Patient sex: M
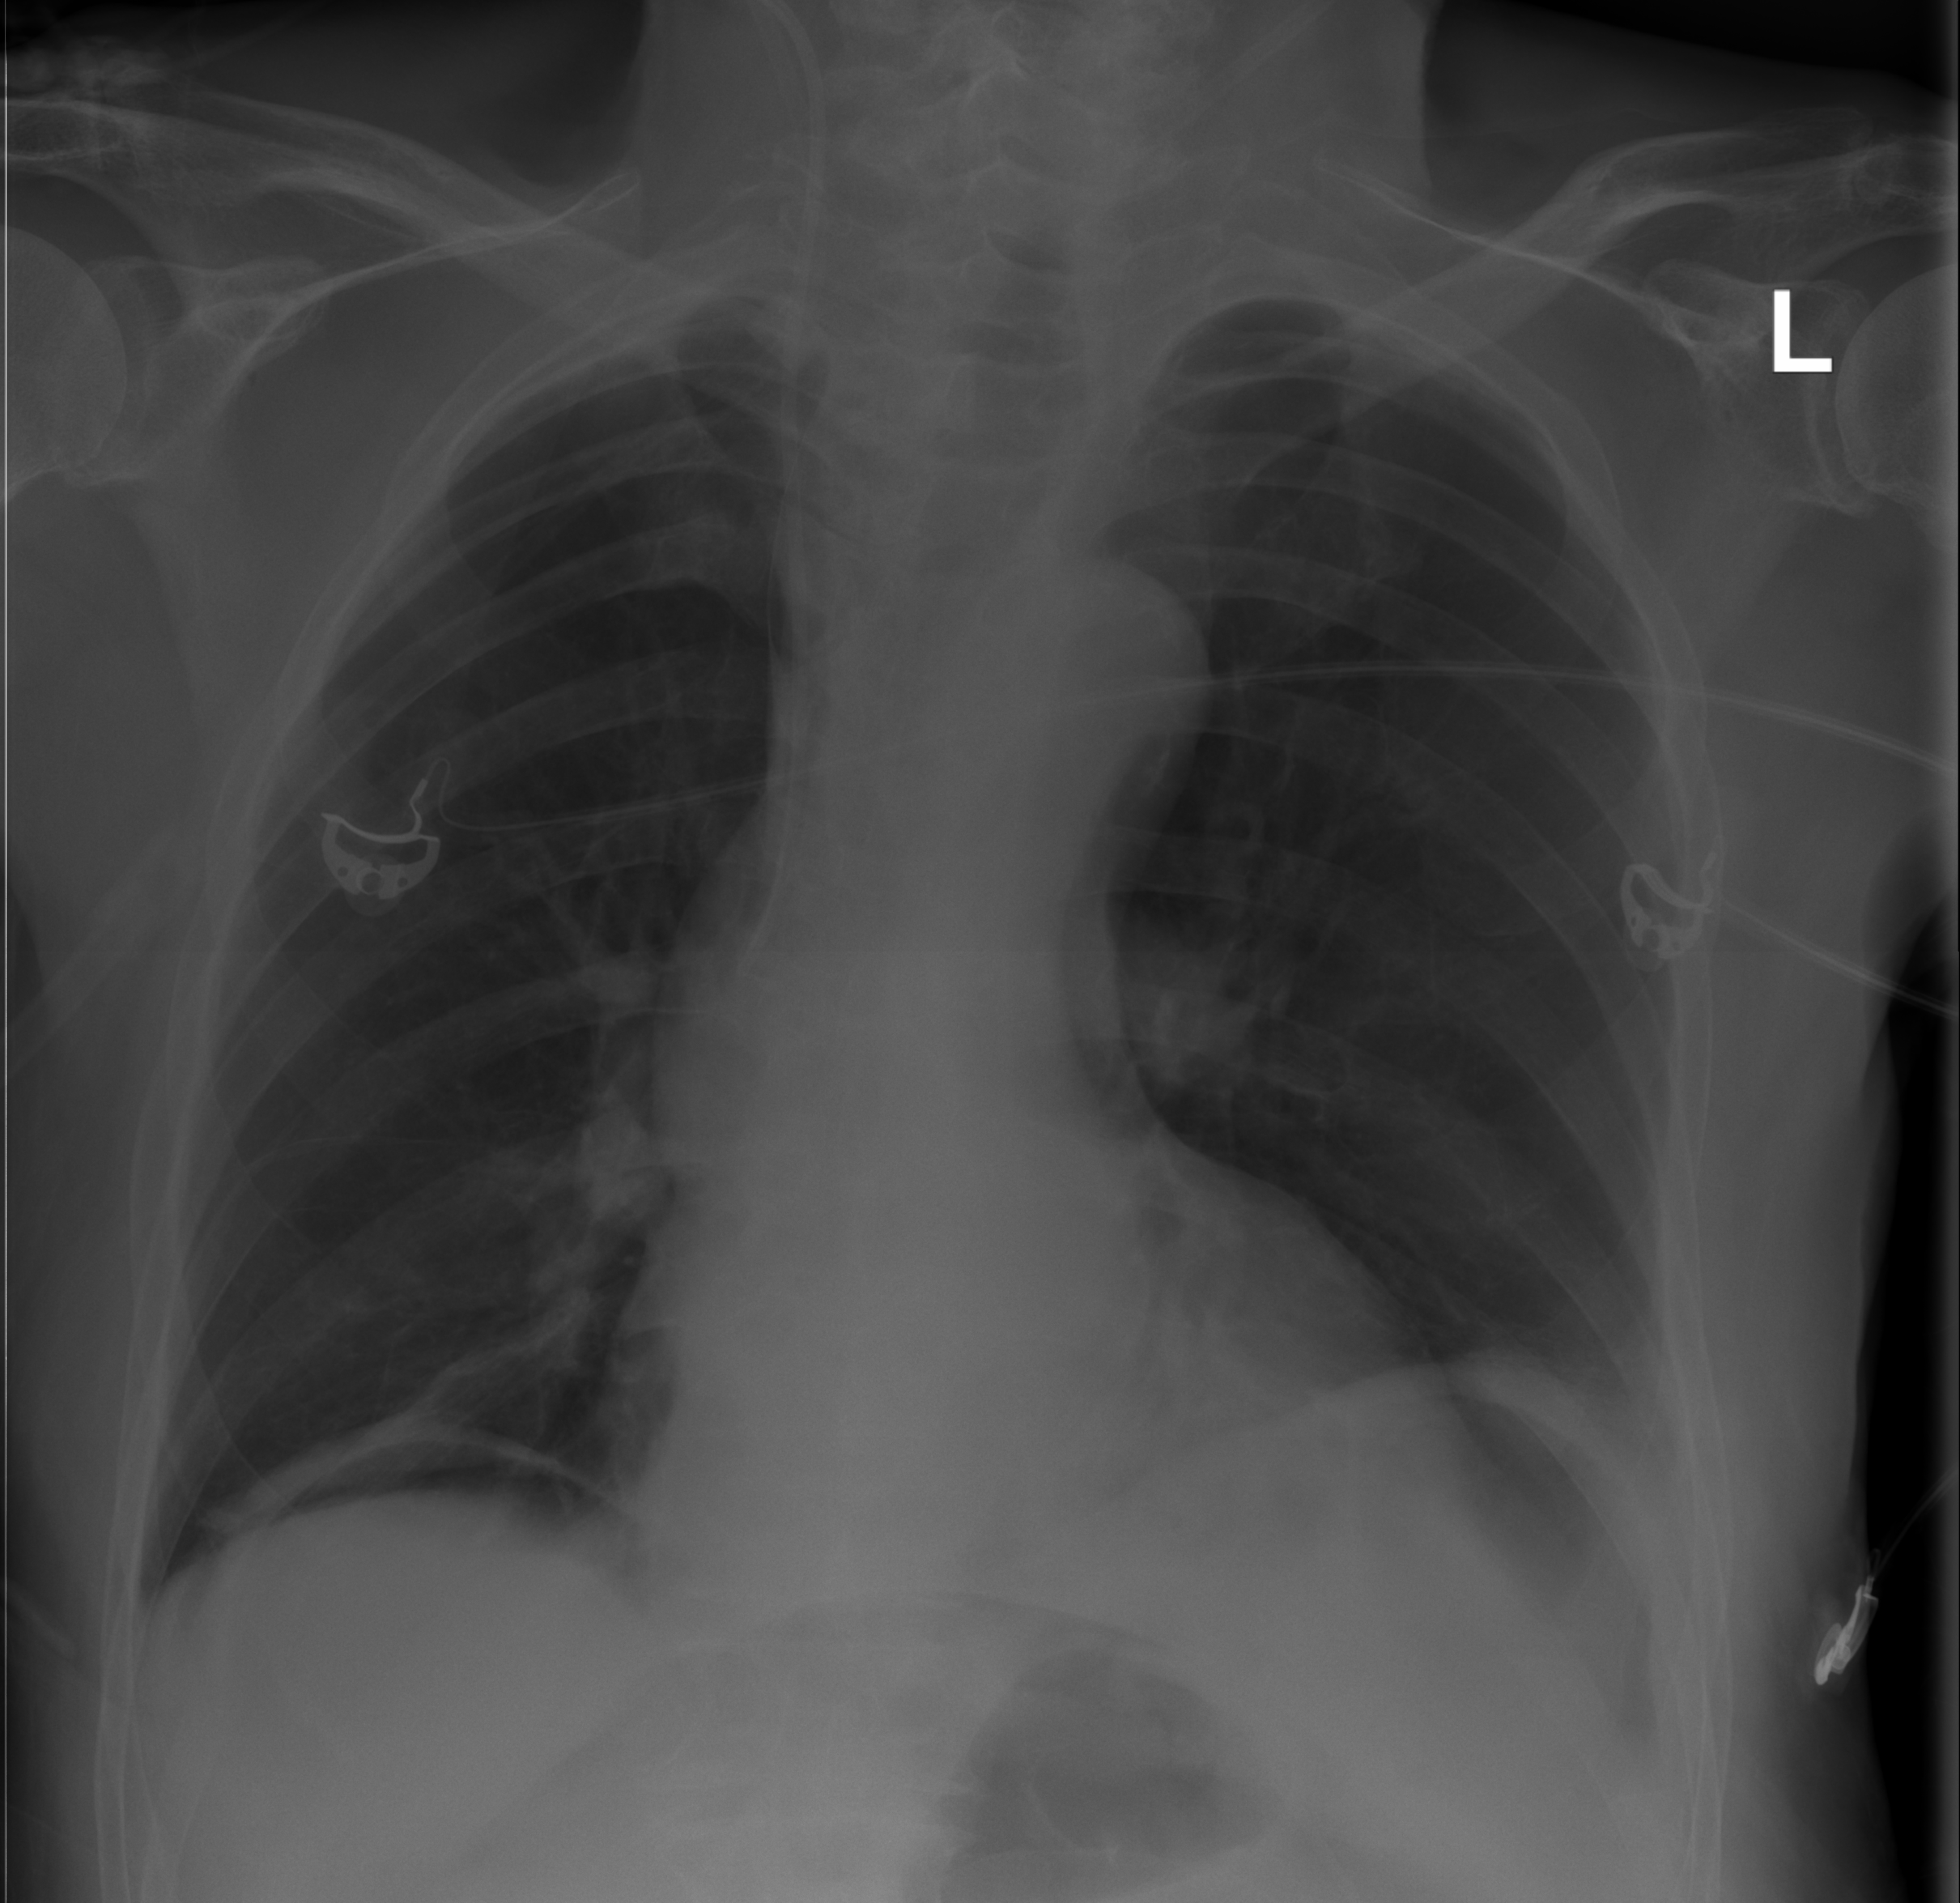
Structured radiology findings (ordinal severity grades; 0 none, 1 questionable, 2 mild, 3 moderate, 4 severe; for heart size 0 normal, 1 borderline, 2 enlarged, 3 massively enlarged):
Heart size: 1
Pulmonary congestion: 2
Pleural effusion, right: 0
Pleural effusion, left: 2
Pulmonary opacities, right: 0
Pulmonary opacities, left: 0
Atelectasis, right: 2
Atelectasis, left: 2